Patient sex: F
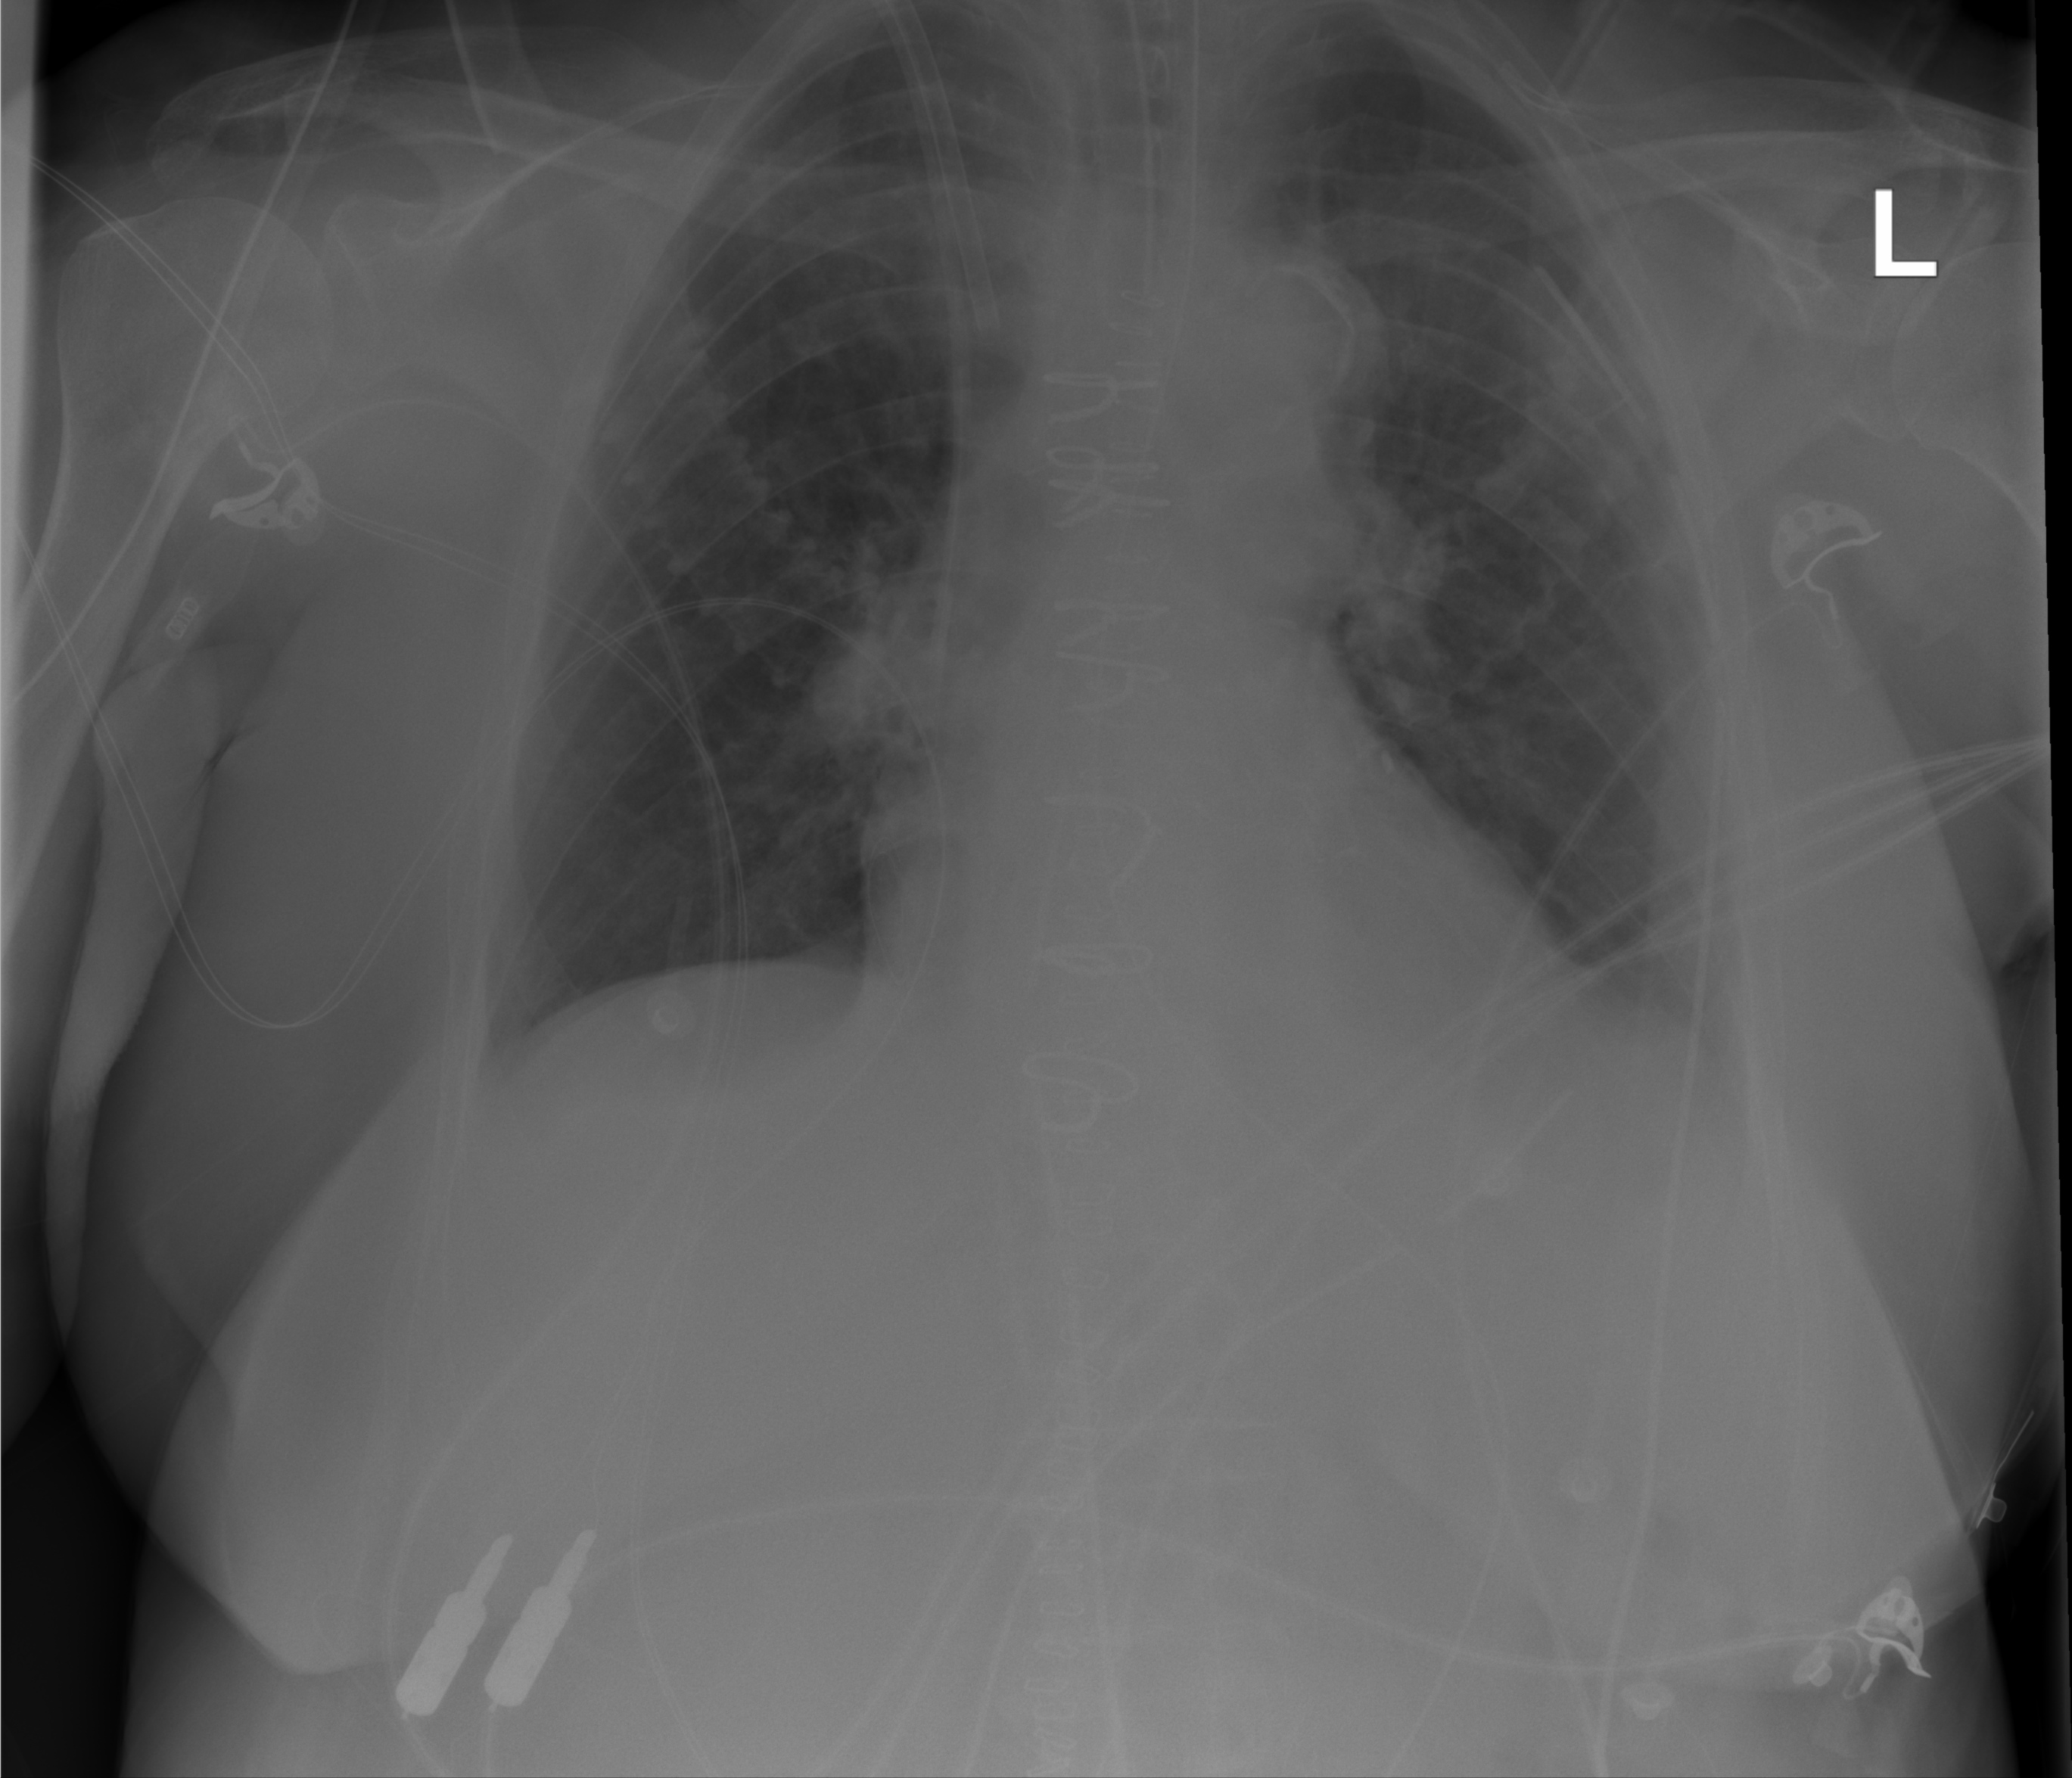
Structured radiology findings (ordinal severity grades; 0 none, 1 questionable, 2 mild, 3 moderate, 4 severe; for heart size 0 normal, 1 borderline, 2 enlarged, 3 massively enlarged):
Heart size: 0
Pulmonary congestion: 0
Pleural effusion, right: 0
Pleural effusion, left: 1
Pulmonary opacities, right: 0
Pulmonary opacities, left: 0
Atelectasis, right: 0
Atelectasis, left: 0